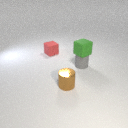
small red rubber cube to the left of small gray rubber cylinder